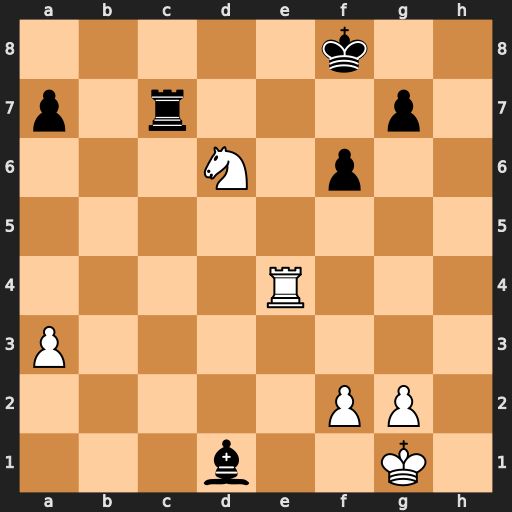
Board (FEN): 5k2/p1r3p1/3N1p2/8/4R3/P7/5PP1/3b2K1
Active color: w
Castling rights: -
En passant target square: -
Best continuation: Re8#